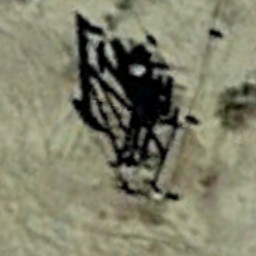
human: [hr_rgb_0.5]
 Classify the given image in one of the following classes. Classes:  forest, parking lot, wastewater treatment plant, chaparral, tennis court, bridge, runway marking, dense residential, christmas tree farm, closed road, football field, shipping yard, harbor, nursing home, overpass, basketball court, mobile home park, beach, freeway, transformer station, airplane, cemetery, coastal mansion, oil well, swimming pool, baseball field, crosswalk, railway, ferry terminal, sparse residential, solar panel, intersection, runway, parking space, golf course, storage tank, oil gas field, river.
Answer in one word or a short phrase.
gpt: oil well